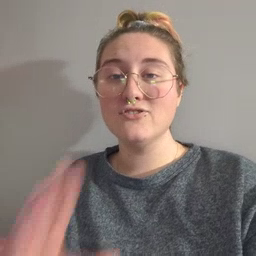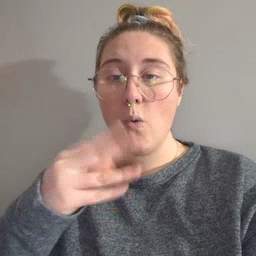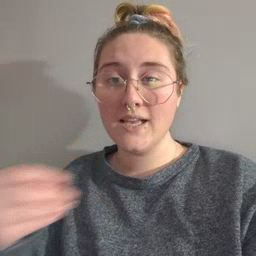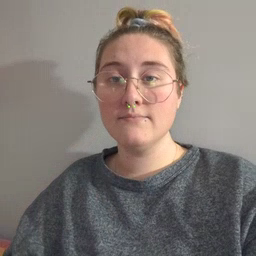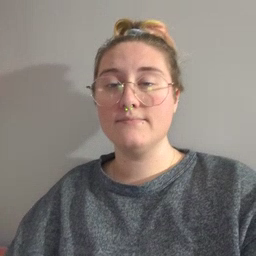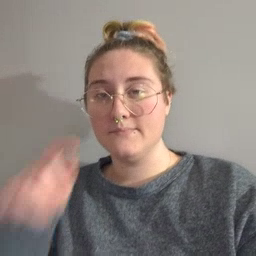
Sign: story